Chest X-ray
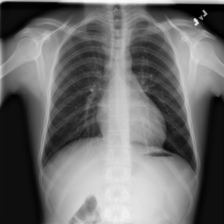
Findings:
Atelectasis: negative
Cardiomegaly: negative
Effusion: negative
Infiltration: negative
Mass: negative
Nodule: negative
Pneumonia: negative
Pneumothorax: negative
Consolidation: negative
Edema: negative
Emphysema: negative
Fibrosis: negative
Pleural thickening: negative
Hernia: negative